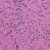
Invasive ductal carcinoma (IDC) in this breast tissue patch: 0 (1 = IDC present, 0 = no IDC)